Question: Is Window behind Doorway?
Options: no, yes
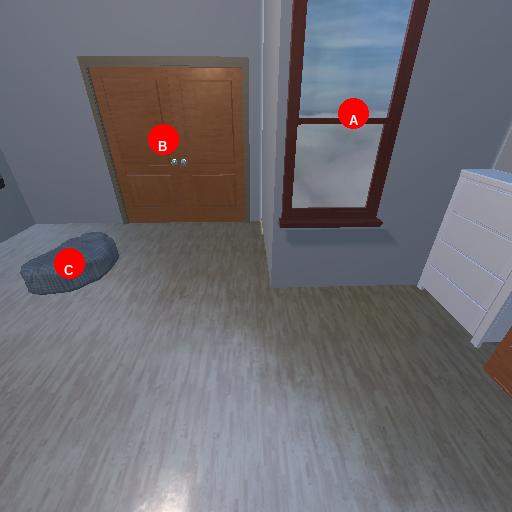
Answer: no